【题型】证明题　【知识点】立体几何　【难度】medium
如图，点$D$是以$AB$为直径的半圆上的动点，已知$AB=BC=3$，且$BC \perp$平面$ABD$.

(1) 证明：平面$BCD \perp$平面$ACD$；

(2) 若点$E$满足$\overrightarrow{CE}=2\overrightarrow{EA}$，当三棱锥$C-ABD$的体积取得最大值时，求平面$BED$与平面$AEB$所成的锐二面角的余弦值.
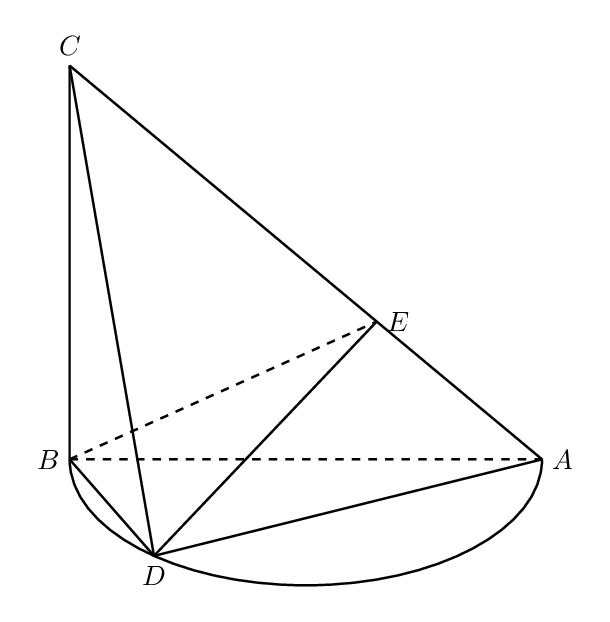
【解答】
【答案】(1)证明见解析

(2)$\dfrac{\sqrt{6}}{6}$.

【知识点】锥体体积的有关计算、证明面面垂直、求二面角、线面角的向量求法

【分析】(1) 要证明面面垂直，即需要证明线面垂直，那么过这条线的平面就会垂直于另一平面.

(2) 首先根据三棱锥体积取得最大这个条件得出$AD=BD$的结论，然后找出平面$BED$与平面$AEB$的二面角，最后根据线段关系和相似三角形求出该二面角的余弦值，或者建立平面直角坐标系，利用向量法进行求解.

【详解】(1) 证明：因为$BC \perp$平面$ABD$，$AD \subset$平面$ABD$，所以$BC \perp AD$，

因为$AB$为半圆的直径，所以$AD \perp BD$，

因为$BC \cap BD = B$，$BC,BD \subset$平面$BCD$，所以$AD \perp$平面$BCD$，

因为$AD \subset$平面$ACD$，所以平面$BCD \perp$平面$ACD$.

(2) 方法1：

$V_{C-ABD} = \frac{1}{6}AD \cdot BD \cdot 3 \leq \frac{1}{4}\left(AD^{2}+BD^{2}\right) = \frac{9}{4},$ 当且仅当$AD=BD$时等号成立.

设圆心为$O$，连接$OD$，在平面$ABD$上过$O$作$OF \perp BE$，

连接$DF$，在平面$ABE$上过$E$作$EG \perp AB$，如图所示.

因为$AO=BO$，$AD=BD$，所以$DO \perp AB$，

因为$BC \perp$平面$ABD$，$BC \subset$平面$ABC$，所以平面$ABC \perp$平面$ABD$，

因为$DO \subset$平面$ABD$，平面$ABC \cap$平面$ABD = AB$，所以$DO \perp$平面$ABC$，$BE \subset$平面$ABC$，

则$DO \perp BE$，$OF$，$DO \cap OF = O$，$DO,OF \subset$平面$DOF$，所以$BE \perp$平面$DOF$，而$DF \subset$平面$DOF$，

于是$BE \perp DF$，所以$\angle DFO$为平面$BED$与平面$AEB$的夹角，

在平面$ABC$上，$EG \parallel BC$，有$\dfrac{EG}{BC} = \dfrac{AE}{AC} = \dfrac{AG}{AB}$，得$EG = AG = 1$，$BG = 2$，

$\triangle BOF \sim \triangle BEG$，有$\dfrac{OF}{EG} = \dfrac{BO}{BE}$，得$OF = \dfrac{3\sqrt{5}}{10}$，

则$\tan\angle DFO = \dfrac{DO}{OF} = \sqrt{5}$，$\cos\angle DFO = \dfrac{\sqrt{6}}{6}$，

平面$BED$与平面$AEB$所成锐角的余弦值为$\dfrac{\sqrt{6}}{6}$.

方法2：

据(1)知，$BC \perp$面$ABD$，$V_{C-ABD} = \dfrac{1}{3}BC \cdot S_{\triangle ABD} = \dfrac{1}{2}BD \cdot AD \leq \dfrac{1}{4}\left(BD^{2}+AD^{2}\right) = \dfrac{1}{4}AB^{2} = \dfrac{9}{4}$，

当$BD=AD$时，$V_{C-ABD}$达到最大：

过点$D$作$DO \perp AB$于$O$，建立以$O$为原点，$OD$为$x$轴，$OA$为$y$轴，

过$O$点垂直于平面$ABD$的方向为$z$轴.设平面$BED$与平面$AEB$的法向量分别为$\vec{n}_{1}$，$\vec{n}_{2}$.

则点$B\left(0,-\dfrac{3}{2},0\right)$，$A\left(0,\dfrac{3}{2},0\right)$，$D\left(\dfrac{3}{2},0,0\right)$，$E\left(0,\dfrac{1}{2},1\right)$，$C\left(0,-\dfrac{3}{2},3\right)$.

\[\therefore \overrightarrow{BD} = \left(\frac{3}{2},\frac{3}{2},0\right),\ \overrightarrow{BE} = (0,2,1);\quad \text{则}\ \begin{cases} \overrightarrow{BD} \cdot \vec{n}_{1} = 0 \\ \overrightarrow{BE} \cdot \vec{n}_{1} = 0 \end{cases} \Rightarrow \begin{cases} x+y=0 \\ 2y+z=0 \end{cases};\]

令$x=1$，可得$\vec{n}_{1}=(1,-1,2)$；因为平面$AEB$的法向量为$\vec{n}_{2}=(1,0,0)$.

则平面$BED$与平面$AEB$夹角的余弦值$\cos\theta = \dfrac{|\vec{n}_{1} \cdot \vec{n}_{2}|}{|\vec{n}_{1}| \cdot |\vec{n}_{2}|} = \dfrac{\sqrt{6}}{6}$.

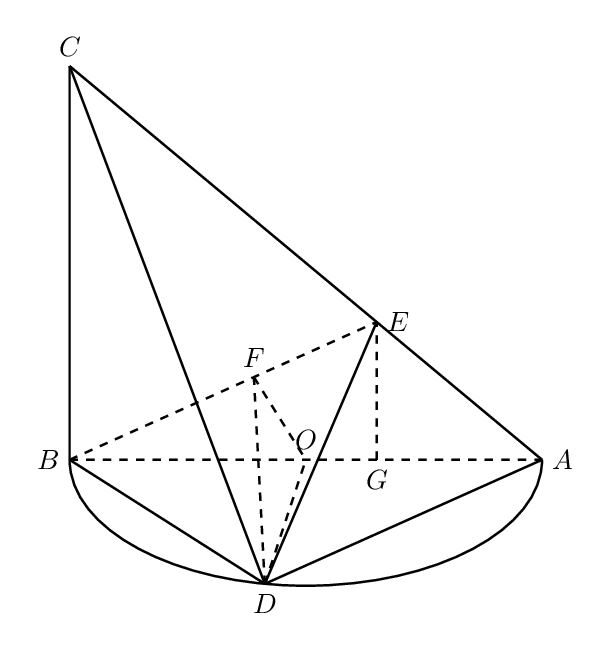
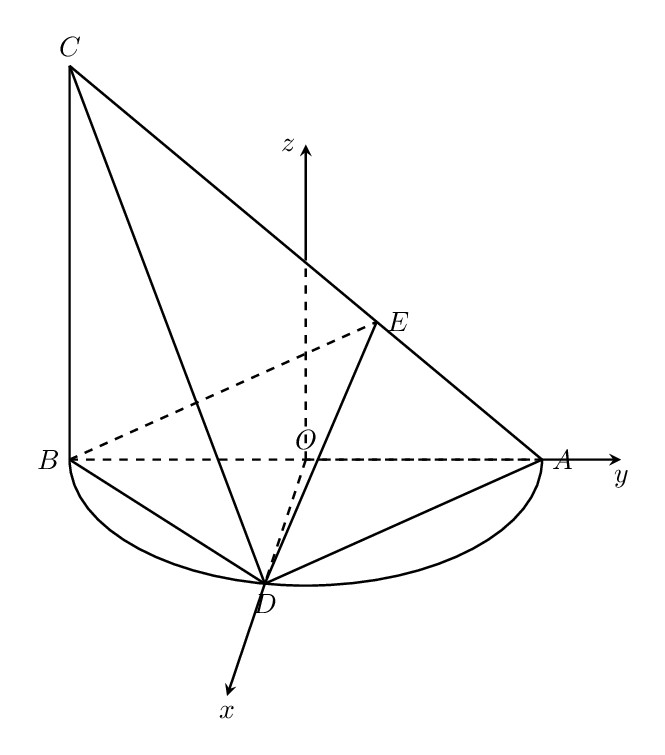